Question: I've implemented a paged scroll according to this technique
( <URL> and it works just as intended.
The view that I'm scrolling is containing a couple of buttons and I want to be able to click not only those that are centered/paged into the scrollview but also those to the left and to the right of it. I cannot find any way to solve this but I'm not really an iOS-Jedi yet, hoping one of you are though :)

So as you can see from the screenie the UIScrollView is about a third of the width of the window, the contentsize of the UIScrollView is much larger: about 1500px and contains a lot of buttons added programmatically. The cool thing with this solution, and the part that actually works, is that the buttons:
1) are paged into the scrollview
2) are visible outside the scrollview (since "clip subviews" is unchecked for the scrollview) 3) the buttons are clickable when visible inside the uiscrollview.
BUT what doesn't work is simply this:
- the buttons currently being outside of the window does not receive "their" clicks when clicking on them, the events are instead forwarded to the underlaying (the white part of the window) view.
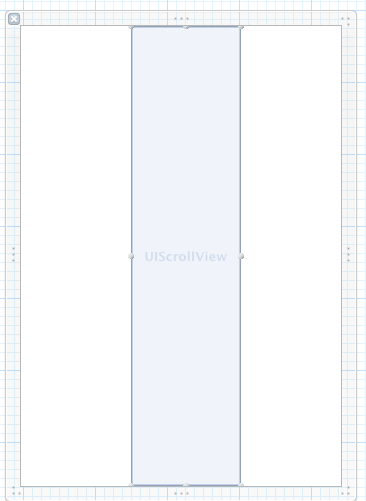
Answer: So,
I finally and the solution is divided into two
parts. The problem was, as you way recall, that the click events did not travel to the
buttons that were(visible) outside the UIScrollView. It turned out that the clicks were captured by the underlying view and that it is possible to manipulate their way to finding their target by bending the rules a bit regarding who got hit and thereby tricking the events to get passed where you want them. Not really sure if this is how it be done but it solved my problem.. . :)
1) First one must override the following method in the bottom view
so that it returns the scrollview instead of itself when appropriate.
'''
- (UIView *)hitTest:(CGPoint)point withEvent:(UIEvent *)event
{
UIView *view = [super hitTest:point withEvent:event];
if (view == self)
return [self scrollView];
return view;
}
'''
2) The scrollView must override TWO methods to hand over the clicks to its contained objects.
'''
- (UIView *)hitTest:(CGPoint)point withEvent:(UIEvent *)event
{
UIView *view = [super hitTest:point withEvent:event];
// Always return us.
return view ;
}
'''
and
'''
- (BOOL)pointInside:(CGPoint)point withEvent:(UIEvent *)event
{
// We want EVERYTHING!
return YES;
}
'''
Thanks a lot for you comments and willingness to help.
I ho